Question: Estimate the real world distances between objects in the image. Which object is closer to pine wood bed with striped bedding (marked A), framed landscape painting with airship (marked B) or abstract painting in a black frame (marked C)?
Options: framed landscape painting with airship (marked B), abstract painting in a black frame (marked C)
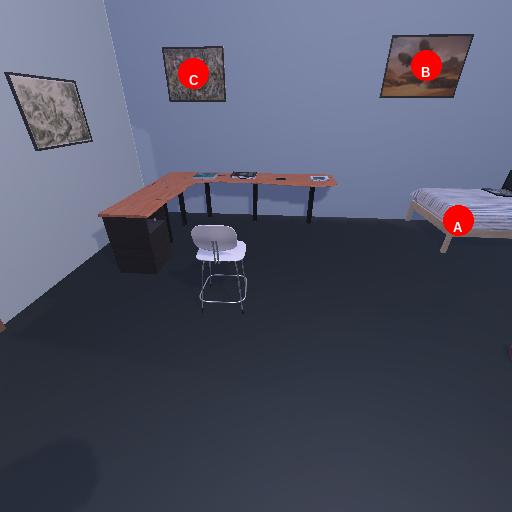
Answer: framed landscape painting with airship (marked B)